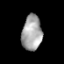
Tissue: prostate
Cell type: Fibroblasts
Senescence score: 0.8257
Nuclear area (px): 691
Mean DAPI intensity: 165.311